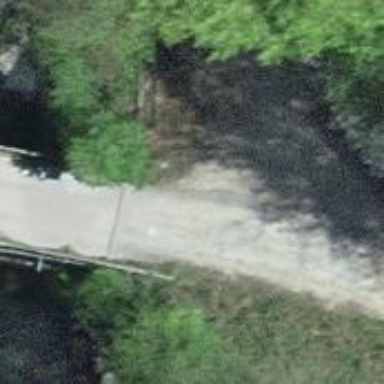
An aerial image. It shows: Paved driveway bridge with shared cycleway.